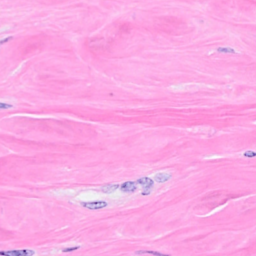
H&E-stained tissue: Breast